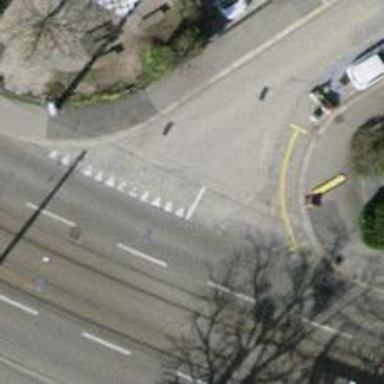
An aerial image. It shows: Unmarked crossing with traffic calming table.